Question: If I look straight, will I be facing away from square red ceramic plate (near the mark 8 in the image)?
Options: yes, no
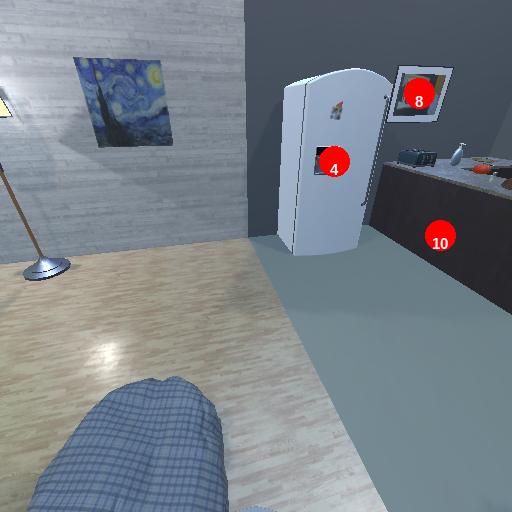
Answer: yes